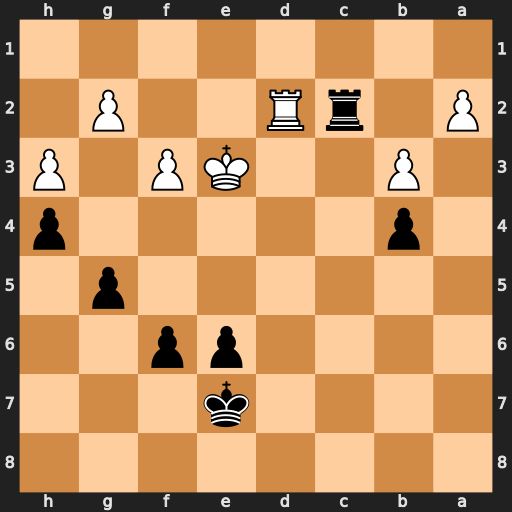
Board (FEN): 8/4k3/4pp2/6p1/1p5p/1P2KP1P/P1rR2P1/8
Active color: b
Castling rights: -
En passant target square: -
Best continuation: Rxd2 Kxd2 Kd6 Kd3 Kd5